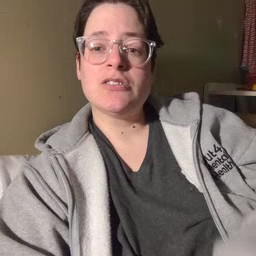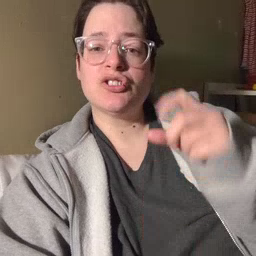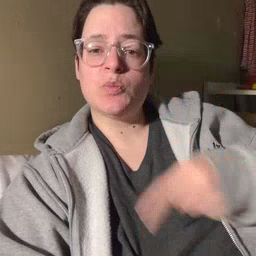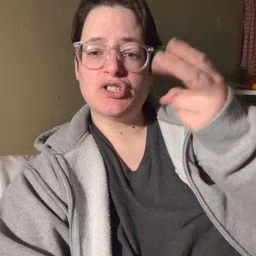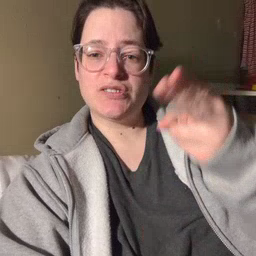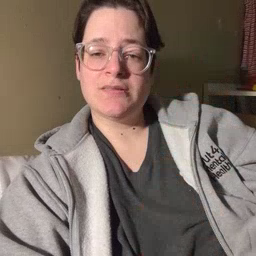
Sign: garbage